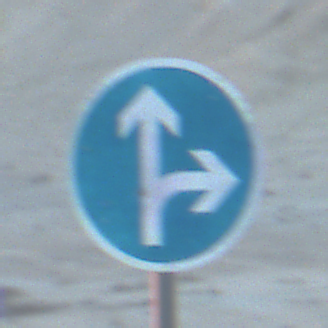
Verkehrszeichen: VorgeschriebeneFahrtrichtungGeradeausOderRechts
Umgebung: Outdoor, Beach
Tageszeit: SunriseSunset
Wetter: PartlyCloudy
Licht: Natural
Jahreszeit: NotSpecified
Kontrast: MediumContrast